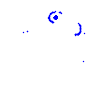
Particle: electron